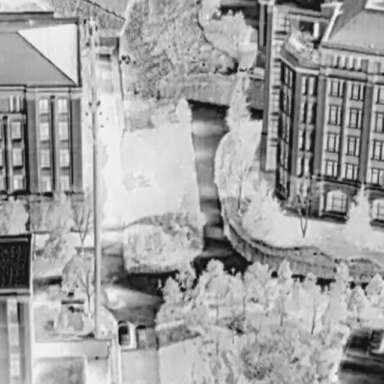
There are three objects shown in the infrared image, including two Cars, and a Person.